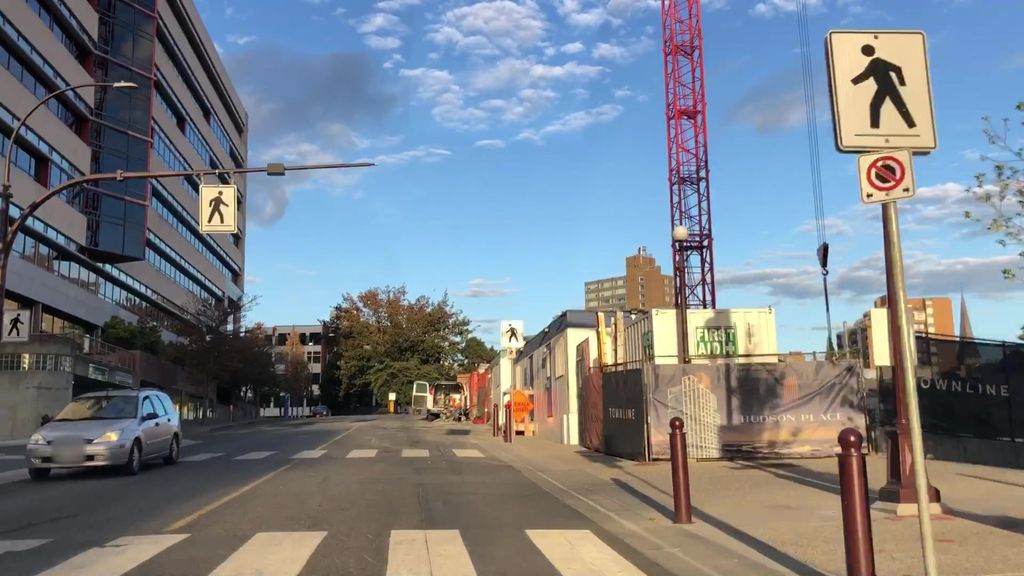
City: victoria